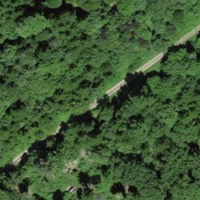
EUNIS habitat code: 41
Species observed at this site:
Abies alba